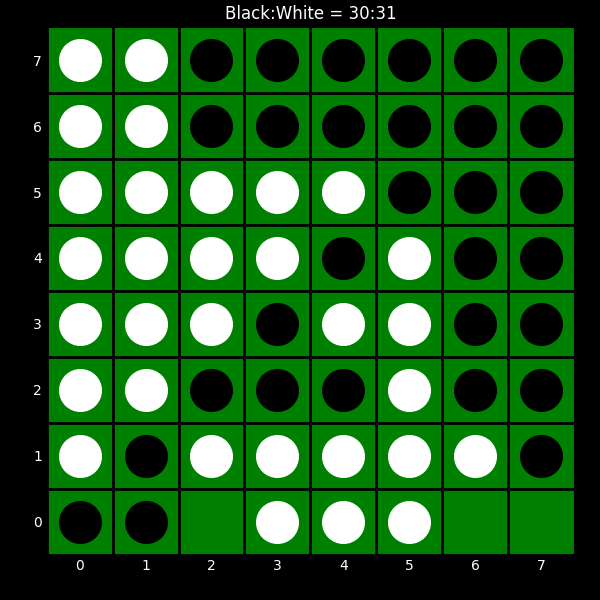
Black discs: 30
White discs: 31